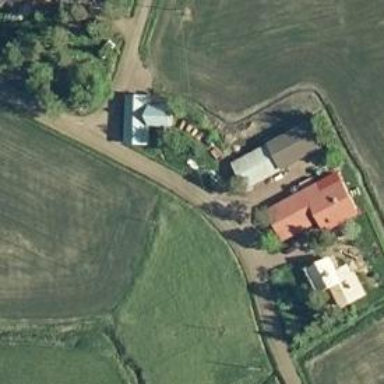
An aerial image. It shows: Farm.